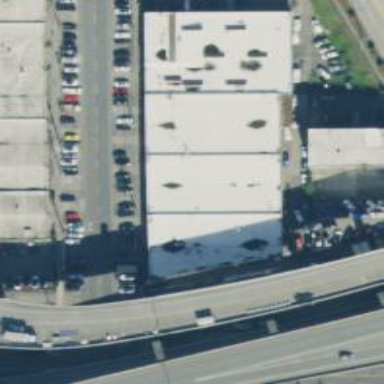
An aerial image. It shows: Car rental facility.